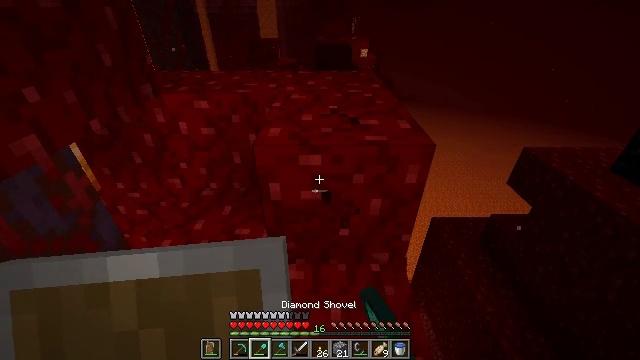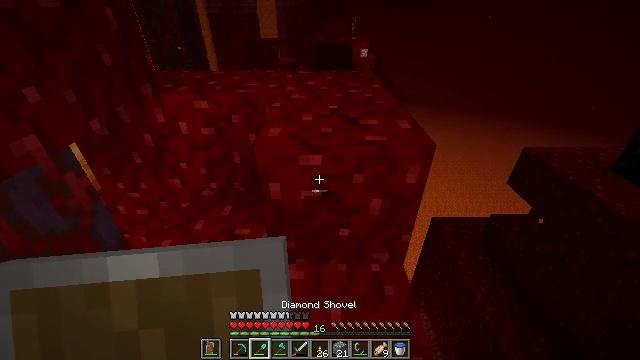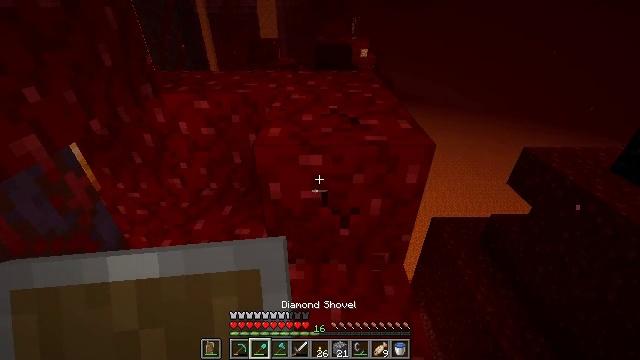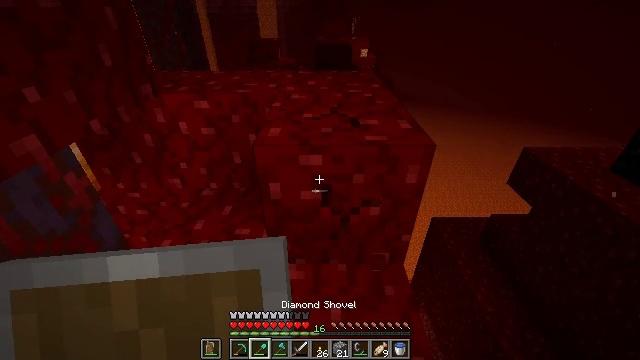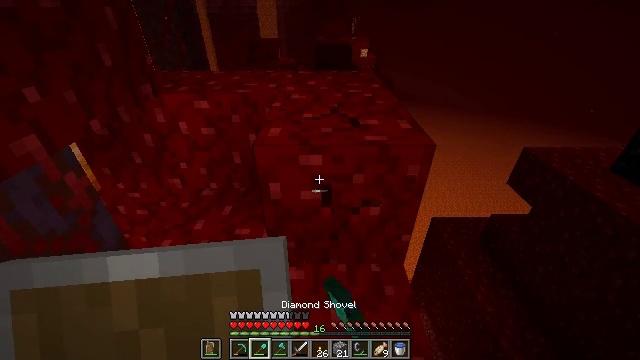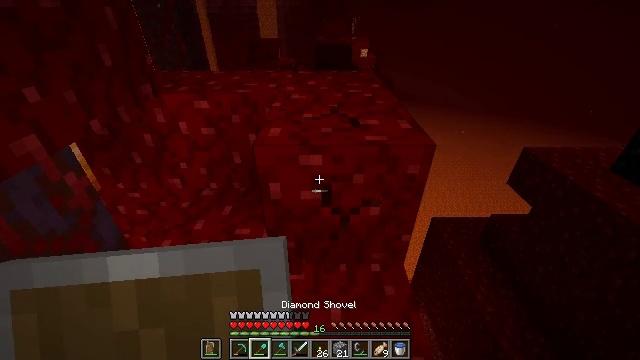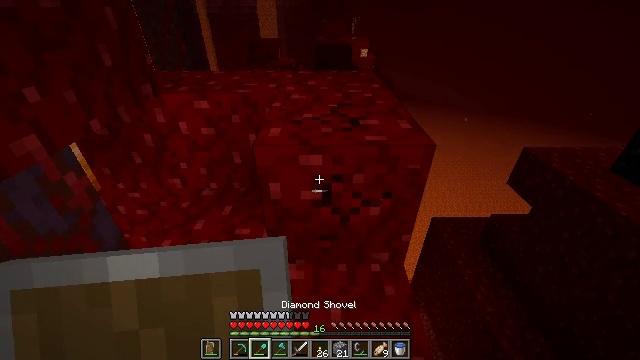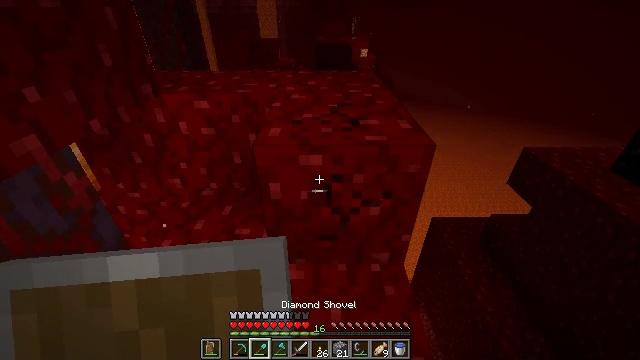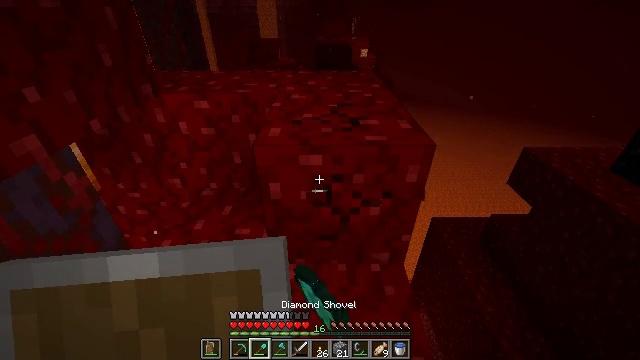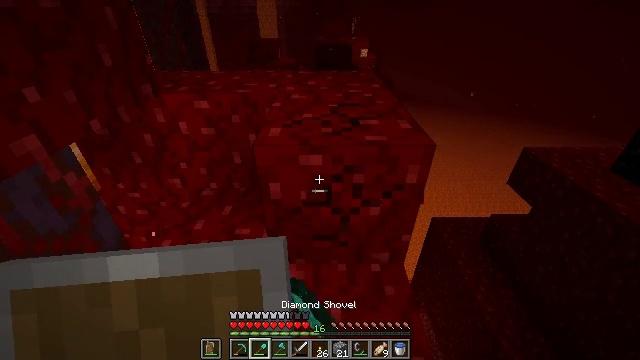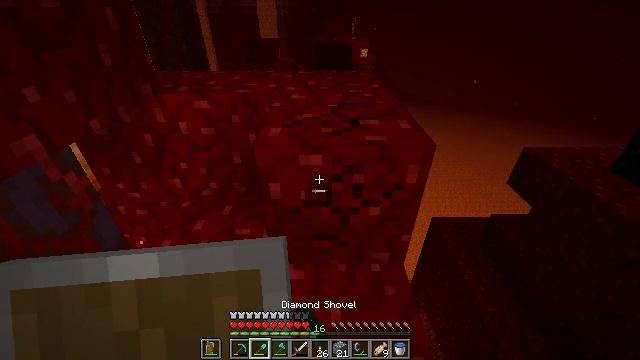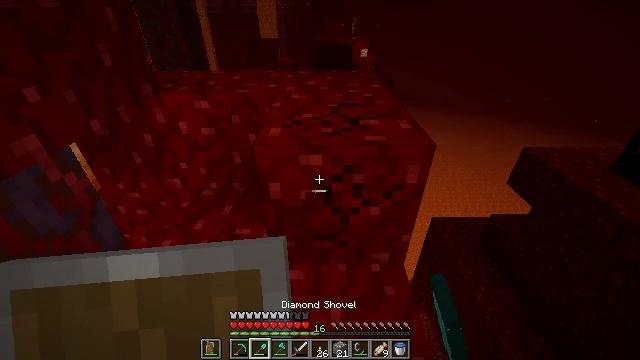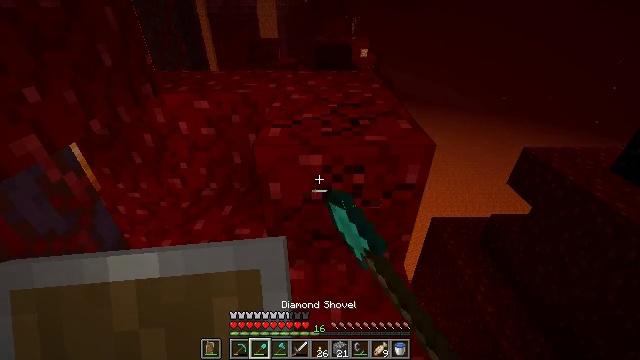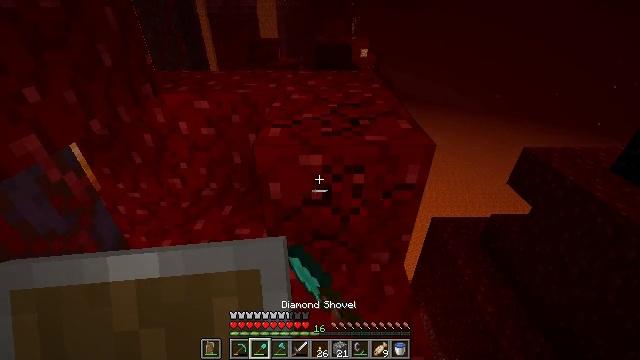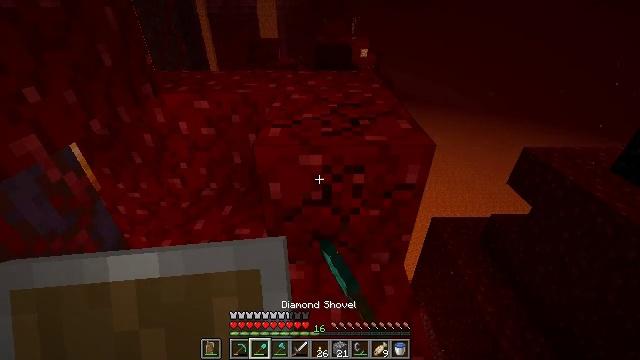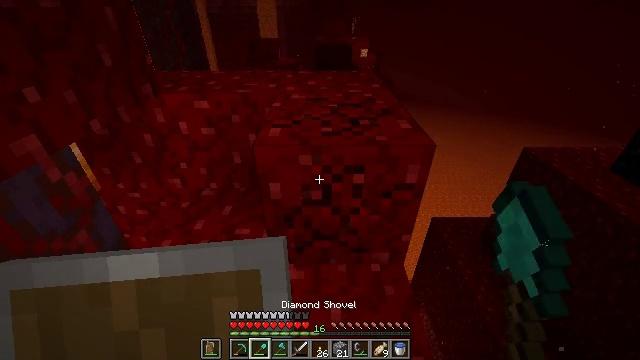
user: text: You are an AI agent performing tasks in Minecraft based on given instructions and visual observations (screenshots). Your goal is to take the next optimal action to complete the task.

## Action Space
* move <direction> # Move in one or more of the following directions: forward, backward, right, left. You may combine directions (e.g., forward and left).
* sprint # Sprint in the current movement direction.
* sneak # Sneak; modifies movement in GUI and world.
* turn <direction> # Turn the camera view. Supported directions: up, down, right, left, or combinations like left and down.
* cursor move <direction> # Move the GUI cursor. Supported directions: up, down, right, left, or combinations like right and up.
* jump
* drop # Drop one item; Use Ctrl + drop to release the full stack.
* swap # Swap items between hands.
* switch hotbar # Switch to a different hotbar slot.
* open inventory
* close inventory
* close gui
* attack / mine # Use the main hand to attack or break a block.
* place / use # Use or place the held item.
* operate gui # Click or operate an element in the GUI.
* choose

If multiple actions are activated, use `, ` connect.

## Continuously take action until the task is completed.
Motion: motion action
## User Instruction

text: Collect the nether wart block for decoration.
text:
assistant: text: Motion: attack / mine
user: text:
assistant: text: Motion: attack / mine
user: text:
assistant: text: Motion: attack / mine
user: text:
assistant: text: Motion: attack / mine
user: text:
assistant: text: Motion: attack / mine
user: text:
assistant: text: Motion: attack / mine
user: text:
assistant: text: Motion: attack / mine
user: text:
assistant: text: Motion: attack / mine
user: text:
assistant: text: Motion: attack / mine
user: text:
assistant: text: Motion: attack / mine
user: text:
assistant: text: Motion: attack / mine
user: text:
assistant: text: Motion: attack / mine
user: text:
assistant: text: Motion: attack / mine
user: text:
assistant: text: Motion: attack / mine
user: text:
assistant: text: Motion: attack / mine
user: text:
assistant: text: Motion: attack / mine
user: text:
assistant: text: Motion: attack / mine
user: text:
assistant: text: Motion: attack / mine
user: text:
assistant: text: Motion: attack / mine
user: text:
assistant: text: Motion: attack / mine
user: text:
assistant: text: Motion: attack / mine
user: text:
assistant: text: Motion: attack / mine
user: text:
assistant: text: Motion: attack / mine
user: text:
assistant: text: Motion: attack / mine
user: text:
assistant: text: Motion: attack / mine
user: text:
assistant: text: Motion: attack / mine
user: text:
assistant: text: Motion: attack / mine
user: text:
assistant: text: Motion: switch to hotbar 3
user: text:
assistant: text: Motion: switch to hotbar 3